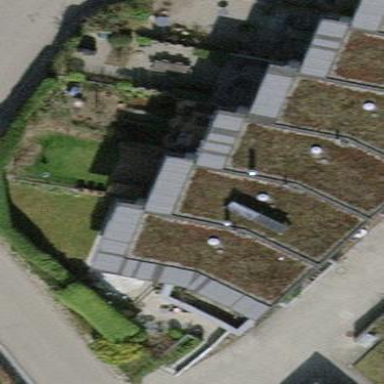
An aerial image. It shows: House with flat roof covered in grass.